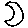
Label: moon